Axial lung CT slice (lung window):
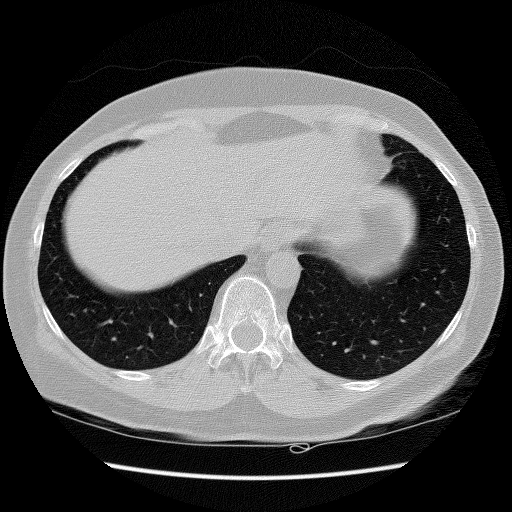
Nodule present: no